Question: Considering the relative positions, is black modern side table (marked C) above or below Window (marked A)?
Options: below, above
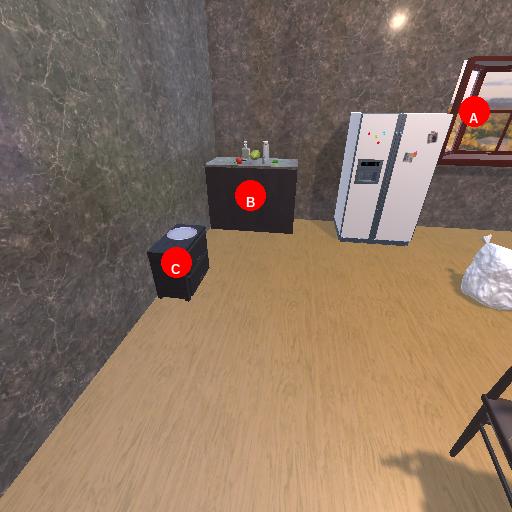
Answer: below